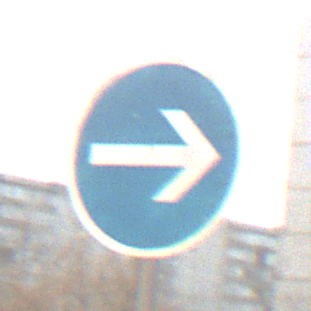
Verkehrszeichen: VorgeschriebeneFahrtrichtungHierRechts
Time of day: MorningAfternoon
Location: Outdoor (Urban)
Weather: PartlyCloudy
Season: NotSpecified
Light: Natural